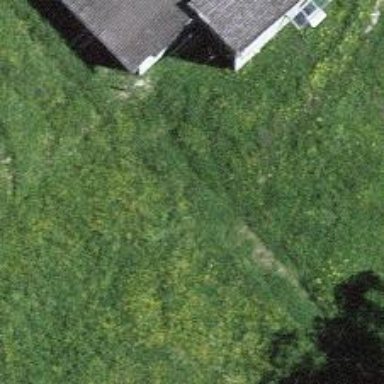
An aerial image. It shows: Gravel driveway track with grade4 tracktype. It is used as driveway.